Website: crate-barrel
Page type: payment
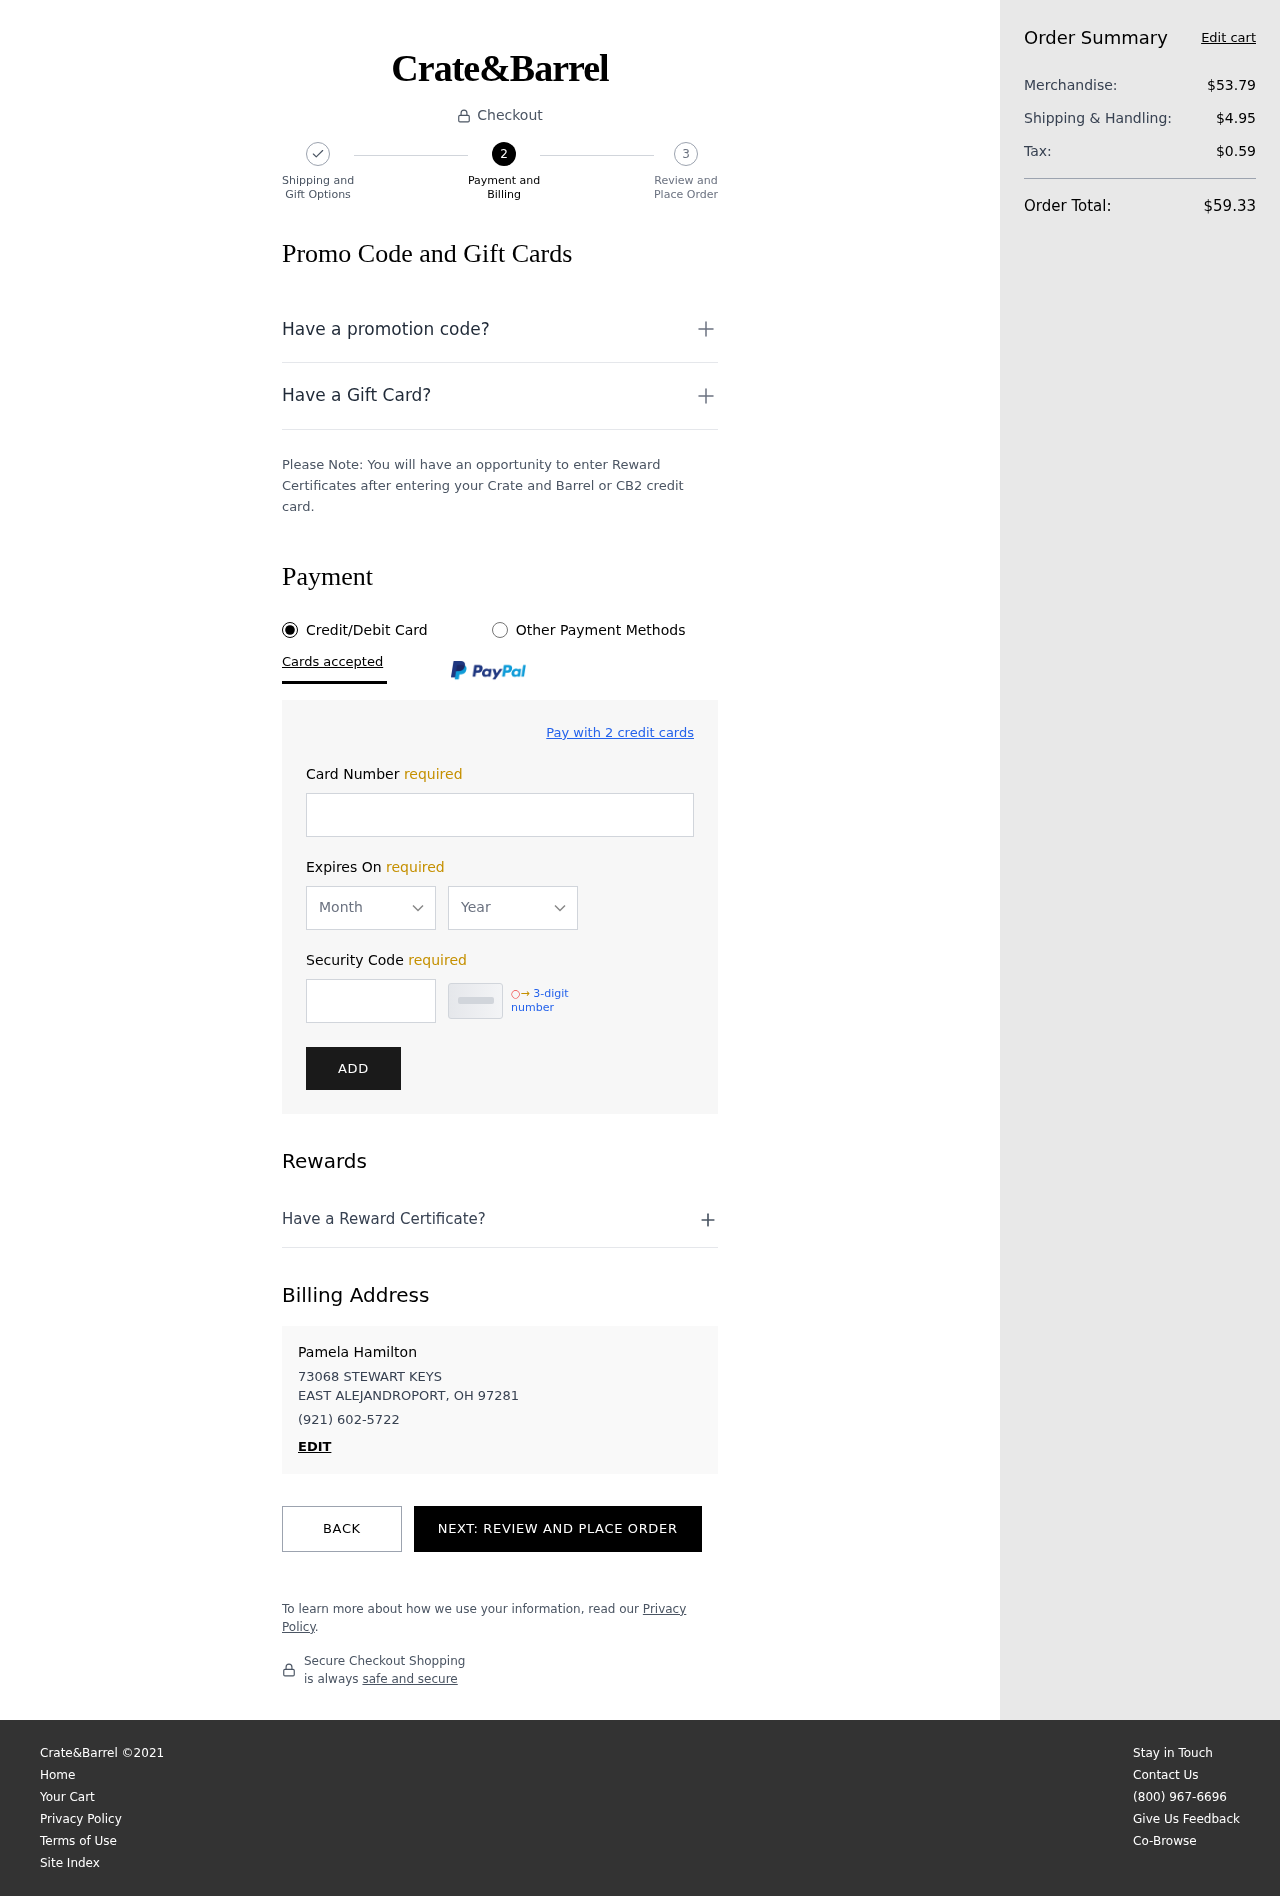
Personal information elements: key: PII_CARD_EXPIRY_MONTH
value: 09
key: PII_CARD_EXPIRY_YEAR
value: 26
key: PII_CITY_STATE_ZIP
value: EAST ALEJANDROPORT, OH 97281
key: PII_FULLNAME
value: Pamela Hamilton
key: PII_PHONE
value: (921) 602-5722
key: PII_STREET
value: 73068 STEWART KEYS
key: PII_CARD_NUMBER
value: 5214 4529 1182 6802
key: PII_CARD_CVV
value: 840
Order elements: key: ORDER_SUBTOTAL
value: $53.79
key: ORDER_SHIPPING_COST
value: $4.95
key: ORDER_TAX
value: $0.59
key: ORDER_TOTAL
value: $59.33